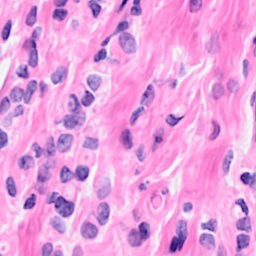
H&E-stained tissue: Breast